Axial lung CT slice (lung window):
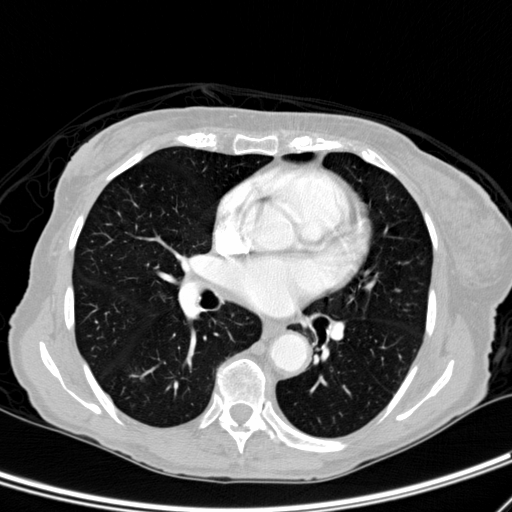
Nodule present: no